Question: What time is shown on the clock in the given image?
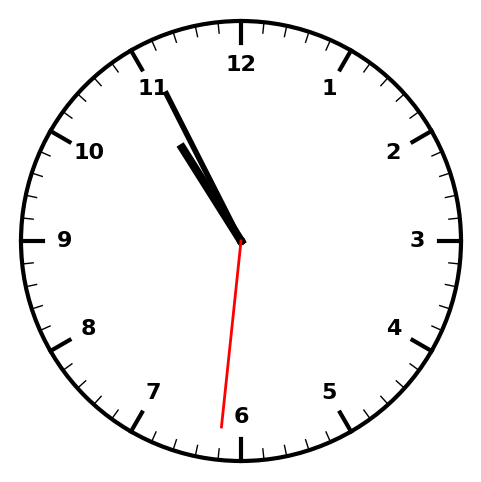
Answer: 10:55:31